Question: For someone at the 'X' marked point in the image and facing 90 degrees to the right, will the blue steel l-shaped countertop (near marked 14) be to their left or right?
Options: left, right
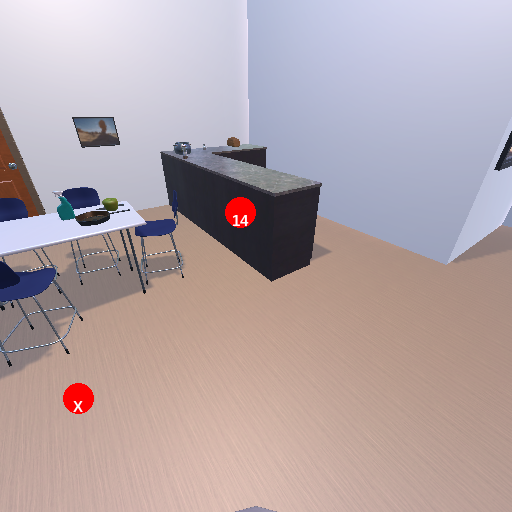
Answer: left